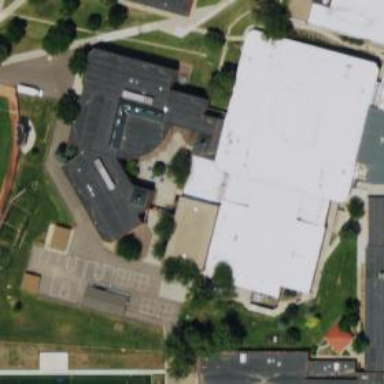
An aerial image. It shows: School building.